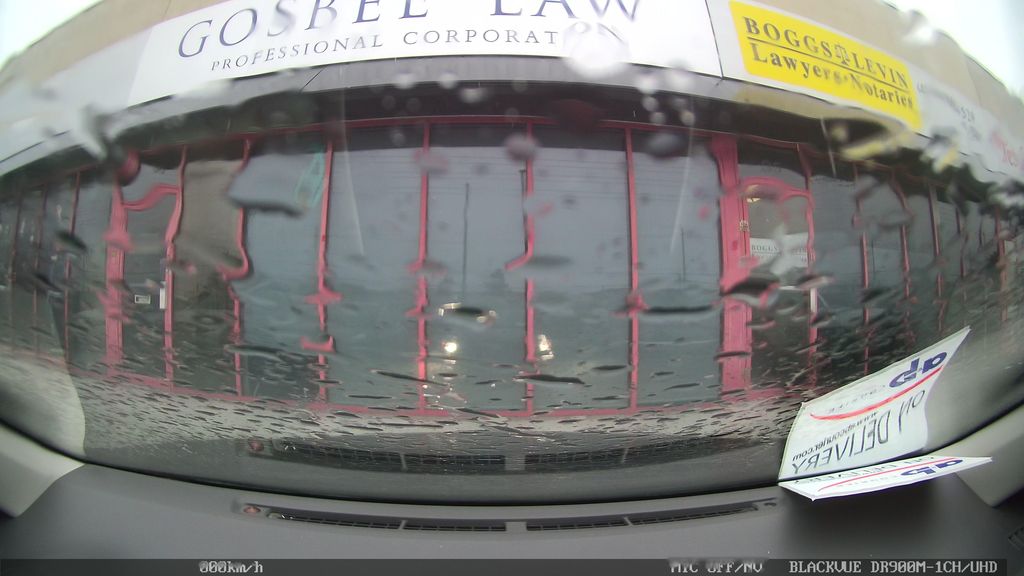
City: toronto